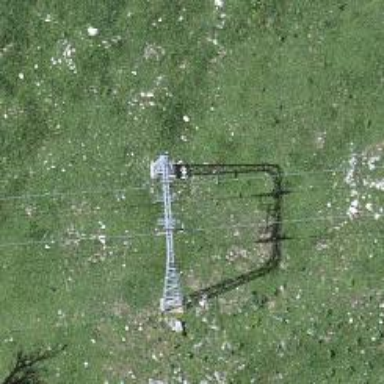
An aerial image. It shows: Pylon for aerialway.